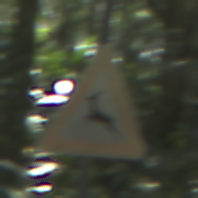
Verkehrszeichen: WildwechselRechts
Umgebung: Outdoor, Nature
Tageszeit: Midday
Wetter: Clear
Licht: Natural
Jahreszeit: NotSpecified
Kontrast: LowContrast